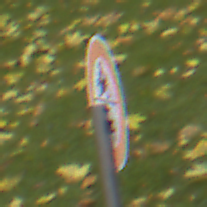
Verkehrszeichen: VerbotKraftfahrzeuge
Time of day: MorningAfternoon
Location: Outdoor (Nature)
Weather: Overcast
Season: Autumn
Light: Natural